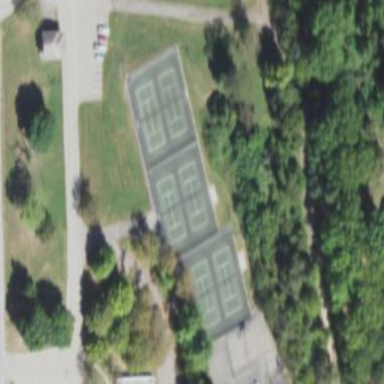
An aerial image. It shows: Tennis court in leisure pitch.